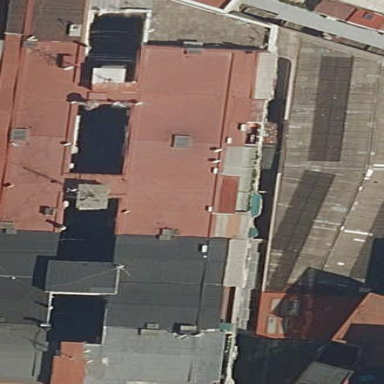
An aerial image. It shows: Part of building.